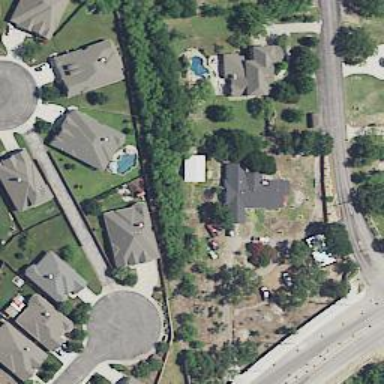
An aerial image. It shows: Driveway.